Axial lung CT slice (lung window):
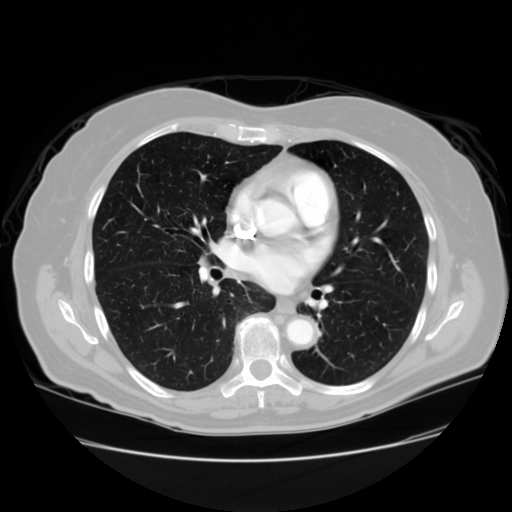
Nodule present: no